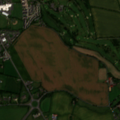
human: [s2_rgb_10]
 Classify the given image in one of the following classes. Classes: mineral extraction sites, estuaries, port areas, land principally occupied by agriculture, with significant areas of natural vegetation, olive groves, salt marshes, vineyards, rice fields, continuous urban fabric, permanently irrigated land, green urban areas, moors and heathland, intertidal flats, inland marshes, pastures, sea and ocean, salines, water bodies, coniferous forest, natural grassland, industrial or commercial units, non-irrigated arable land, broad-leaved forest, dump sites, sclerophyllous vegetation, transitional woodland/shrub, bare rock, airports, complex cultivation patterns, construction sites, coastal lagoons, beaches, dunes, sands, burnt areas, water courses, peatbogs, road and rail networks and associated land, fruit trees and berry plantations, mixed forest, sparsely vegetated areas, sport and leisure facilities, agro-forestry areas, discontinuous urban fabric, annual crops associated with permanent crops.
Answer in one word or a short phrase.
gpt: discontinuous urban fabric, road and rail networks and associated land, sport and leisure facilities, non-irrigated arable land, complex cultivation patterns